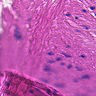
Metastatic tissue present: no